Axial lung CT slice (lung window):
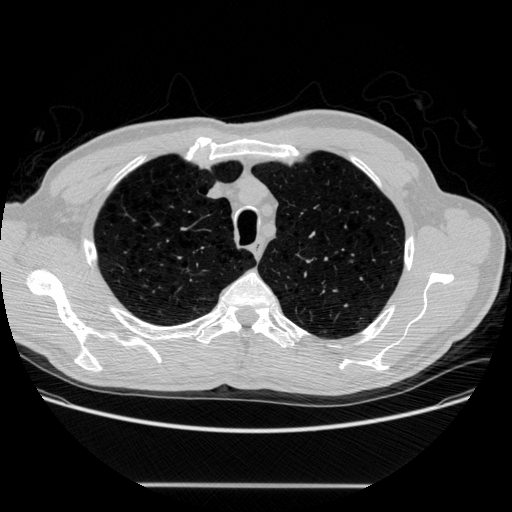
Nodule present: no